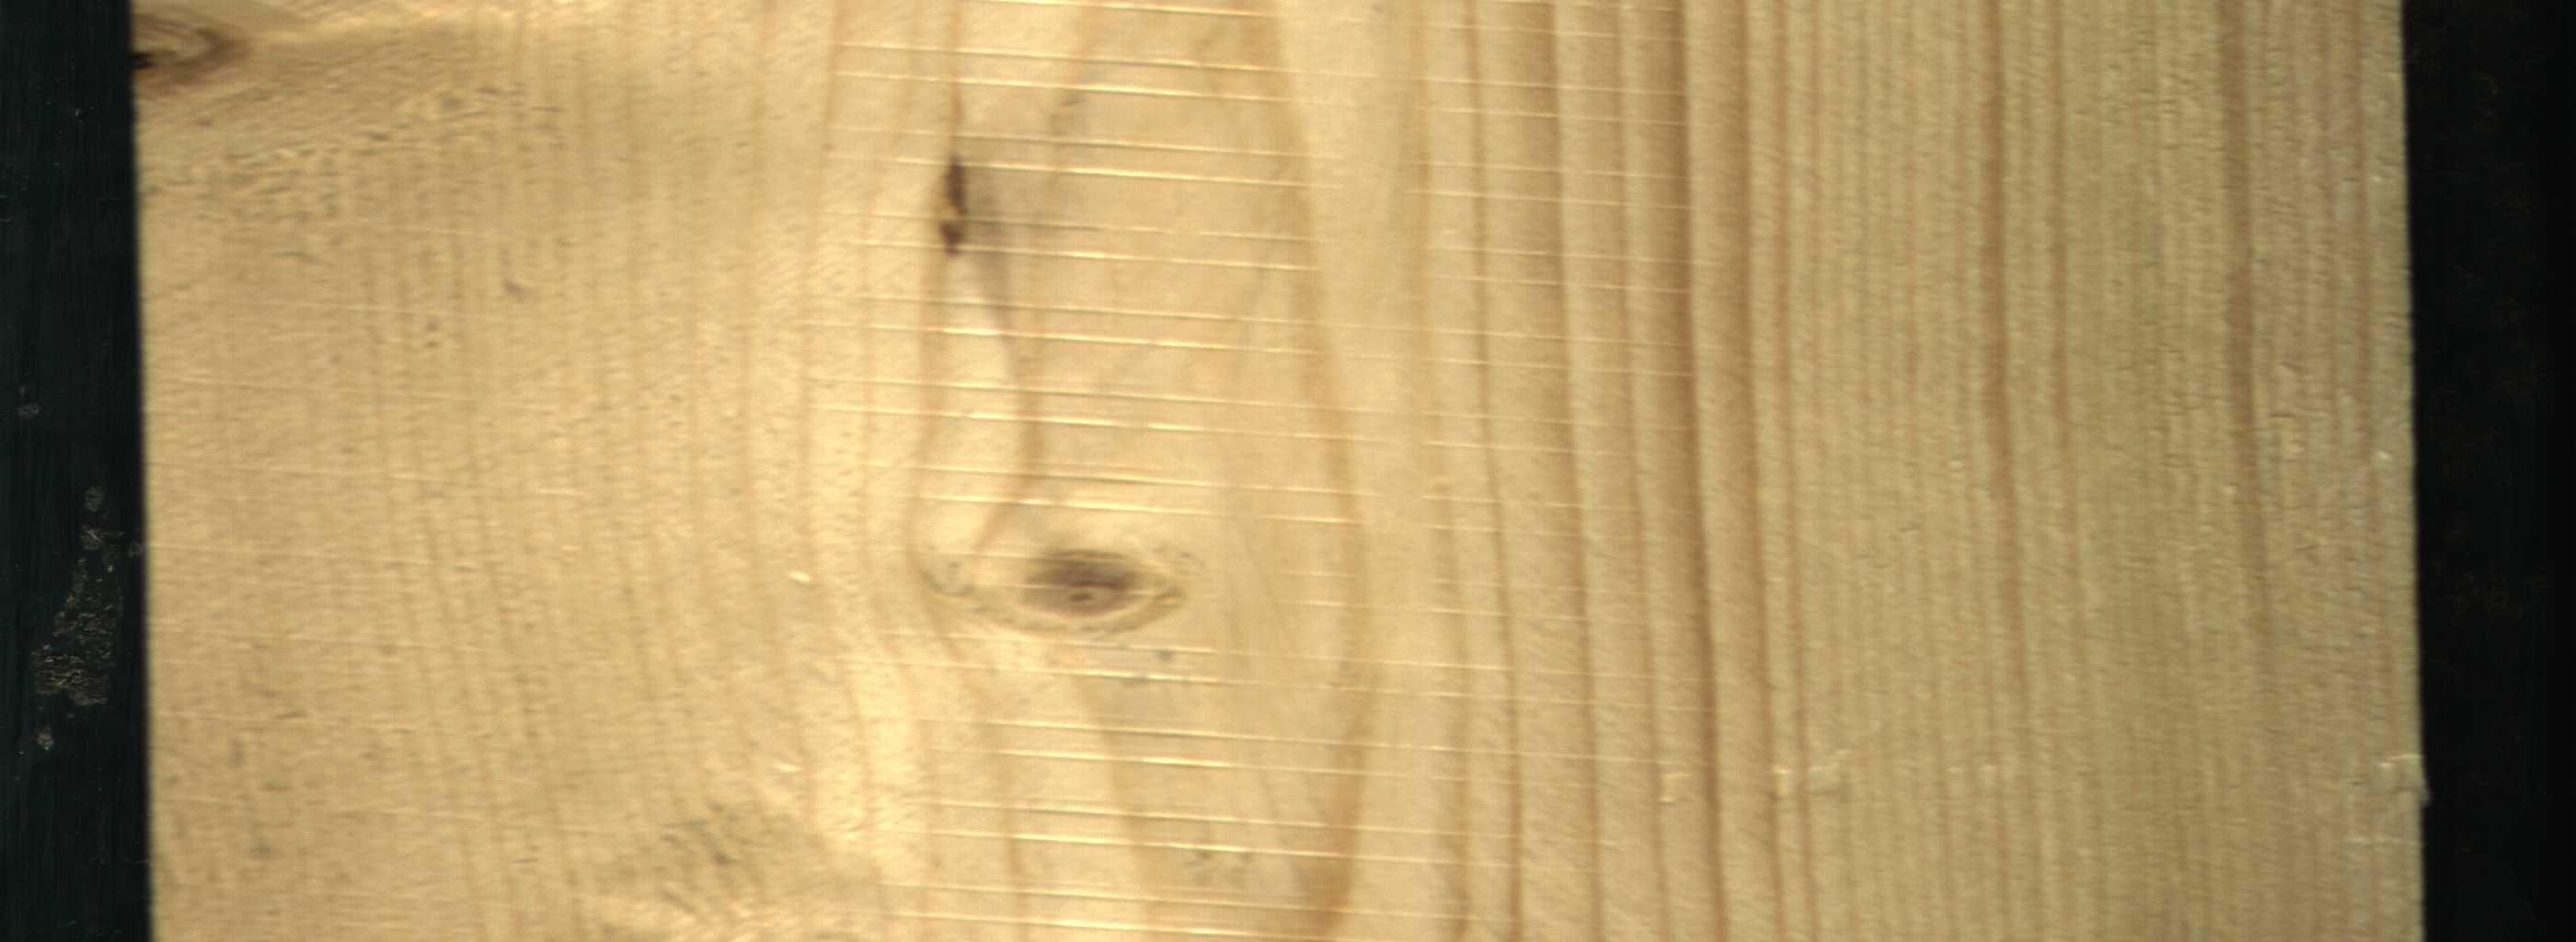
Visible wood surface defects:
resin
Live_Knot
Live_Knot